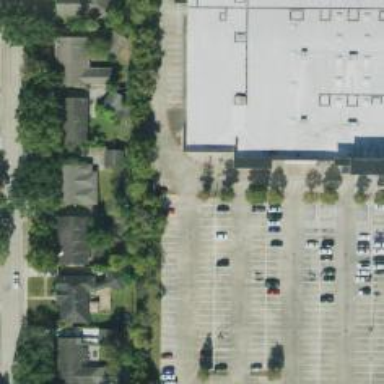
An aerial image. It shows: Parking space is available.